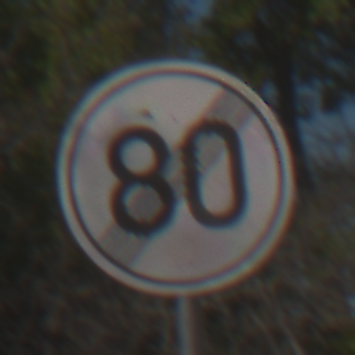
Verkehrszeichen: EndeGeschwindigkeit80
Umgebung: Outdoor, Nature
Tageszeit: MorningAfternoon
Wetter: Clear
Licht: Natural
Jahreszeit: Summer
Kontrast: HighContrast